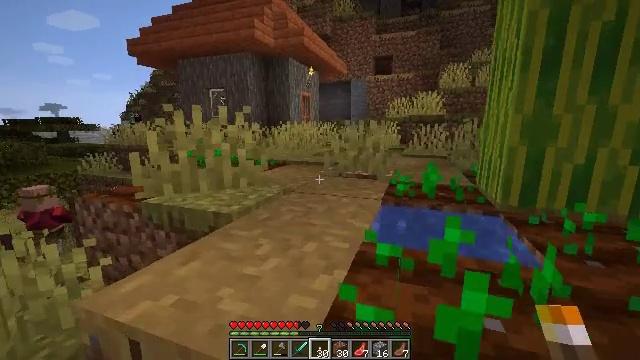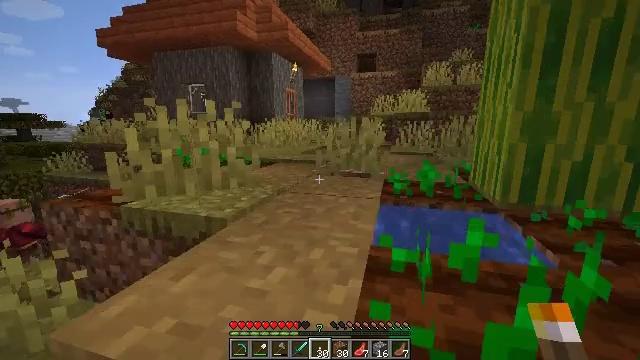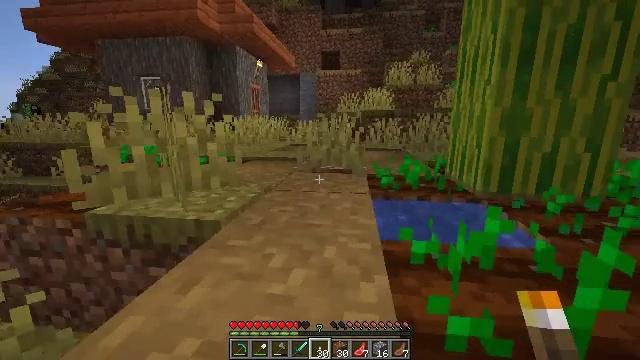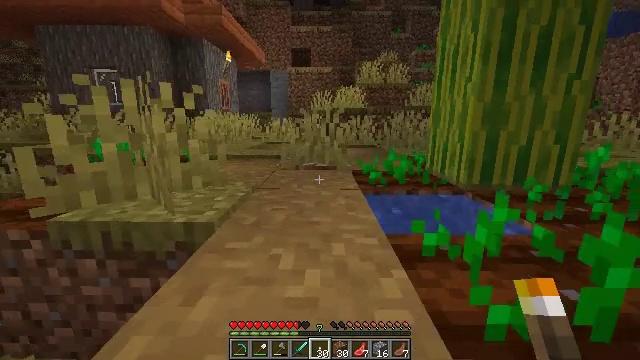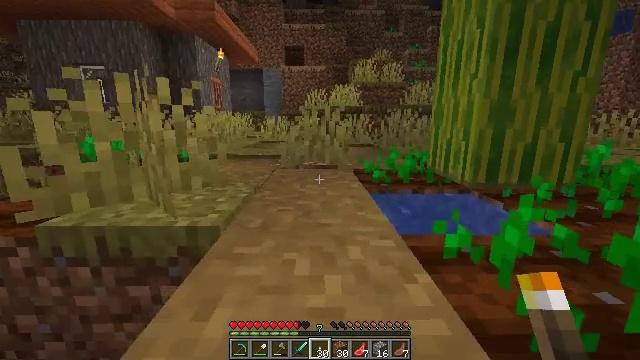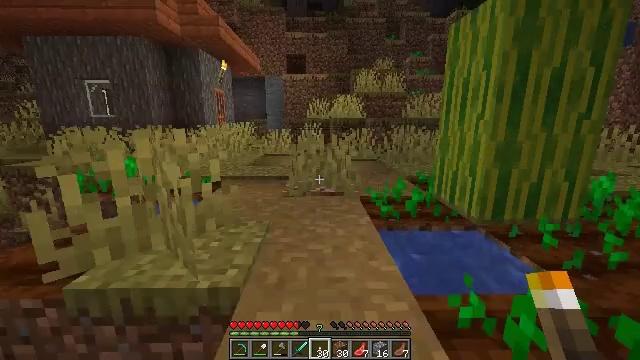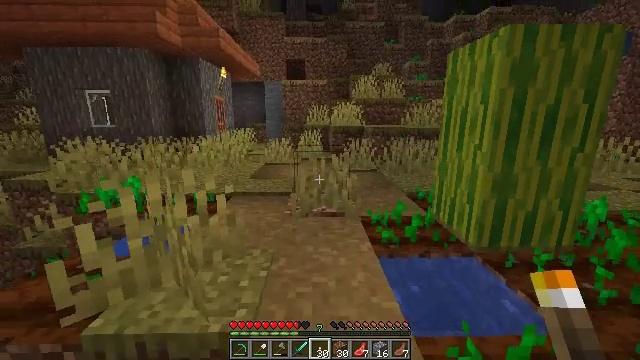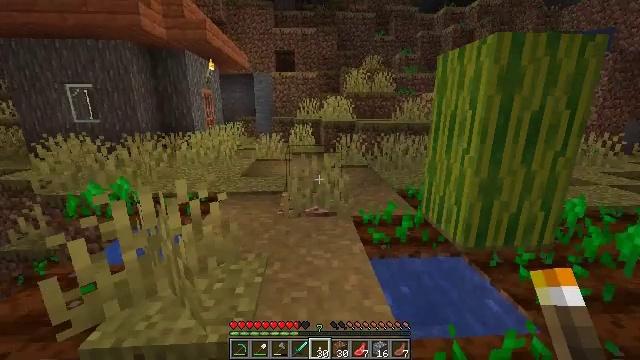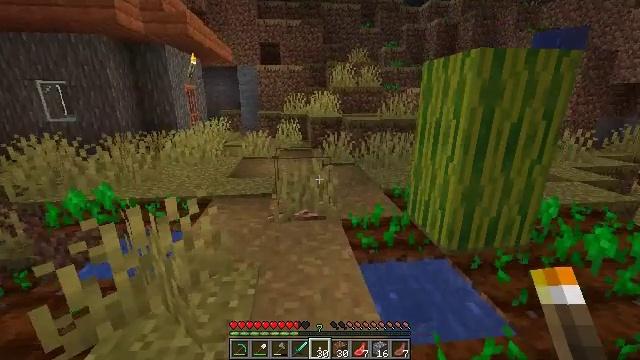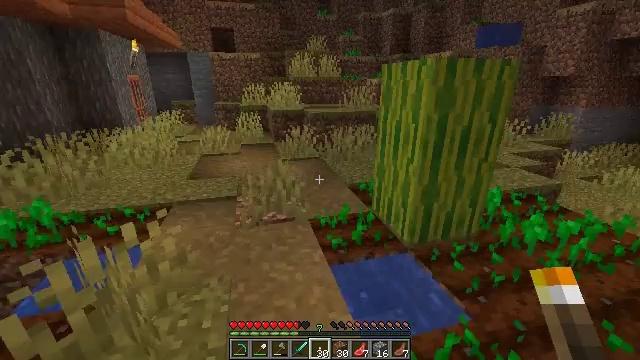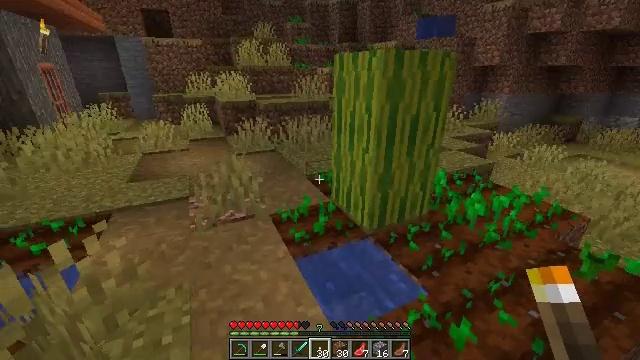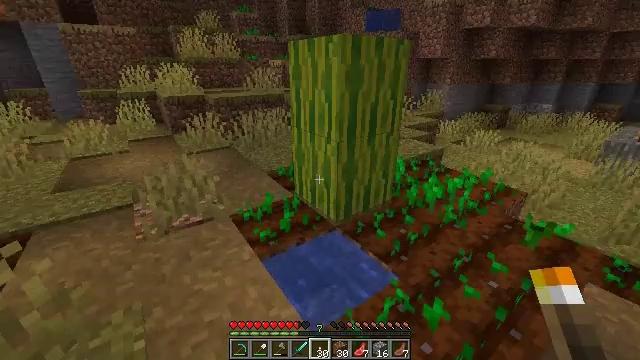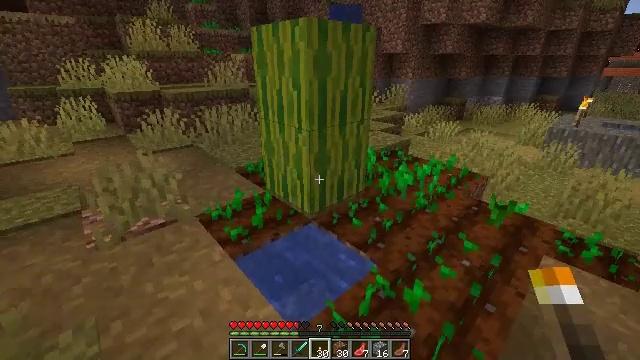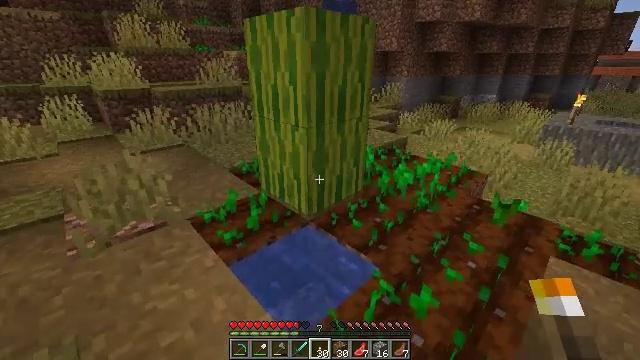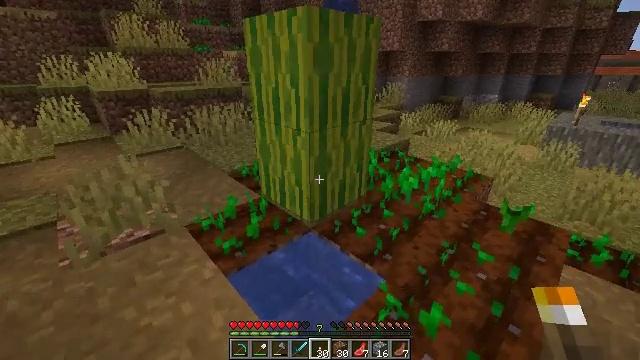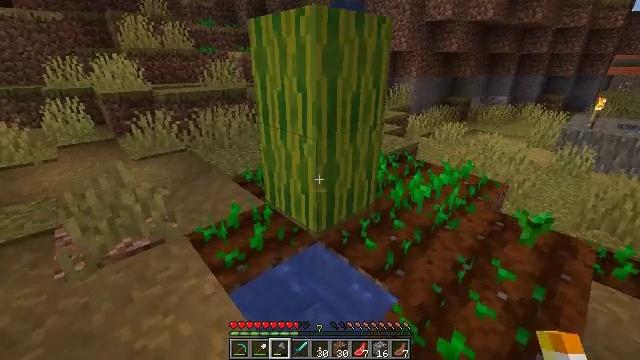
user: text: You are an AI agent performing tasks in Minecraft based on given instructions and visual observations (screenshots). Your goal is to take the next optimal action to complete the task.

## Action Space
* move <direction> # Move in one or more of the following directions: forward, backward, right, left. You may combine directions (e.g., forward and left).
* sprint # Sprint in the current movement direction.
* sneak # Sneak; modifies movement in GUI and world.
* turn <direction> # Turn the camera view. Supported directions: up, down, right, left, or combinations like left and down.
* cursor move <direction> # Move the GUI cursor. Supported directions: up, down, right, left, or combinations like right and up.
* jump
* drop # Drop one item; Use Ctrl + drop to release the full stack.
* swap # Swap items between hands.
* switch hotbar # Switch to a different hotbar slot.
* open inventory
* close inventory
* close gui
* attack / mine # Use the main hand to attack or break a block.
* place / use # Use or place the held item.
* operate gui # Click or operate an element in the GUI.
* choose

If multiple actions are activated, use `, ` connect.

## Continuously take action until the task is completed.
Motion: motion action
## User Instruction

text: Mine a melon block.
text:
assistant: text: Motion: move left, turn right
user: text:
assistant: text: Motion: move left, turn right
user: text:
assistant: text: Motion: move forward and move left, turn right
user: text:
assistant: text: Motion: move forward, turn right
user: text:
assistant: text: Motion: move forward, jump
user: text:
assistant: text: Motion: move forward, jump
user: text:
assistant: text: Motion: move forward, turn right and down, jump
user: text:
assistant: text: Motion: move forward, turn right and down, jump
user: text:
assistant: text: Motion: move forward, turn right and down, jump
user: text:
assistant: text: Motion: move forward, turn right and down
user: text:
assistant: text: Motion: move forward, turn right and down
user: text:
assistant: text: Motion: move forward, turn right
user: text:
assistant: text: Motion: move forward, turn right
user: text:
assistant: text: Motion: move forward
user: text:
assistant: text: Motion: move forward, turn left, switch to hotbar 3
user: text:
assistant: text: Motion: move forward, turn left and up, switch to hotbar 3
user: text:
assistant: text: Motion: move forward, turn up, switch to hotbar 3
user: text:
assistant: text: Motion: turn right and up
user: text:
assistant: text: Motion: turn right and up
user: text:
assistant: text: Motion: move left
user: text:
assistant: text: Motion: move left, attack / mine
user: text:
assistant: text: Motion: move forward and move left, turn right, attack / mine
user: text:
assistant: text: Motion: move forward and move left, turn right, attack / mine
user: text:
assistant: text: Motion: move forward and move left, turn right and up, attack / mine
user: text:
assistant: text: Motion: move forward, turn right, attack / mine
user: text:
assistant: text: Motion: move forward, turn right, attack / mine
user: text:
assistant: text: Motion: turn right, attack / mine
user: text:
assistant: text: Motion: attack / mine
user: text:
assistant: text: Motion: attack / mine
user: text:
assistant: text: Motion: attack / mine